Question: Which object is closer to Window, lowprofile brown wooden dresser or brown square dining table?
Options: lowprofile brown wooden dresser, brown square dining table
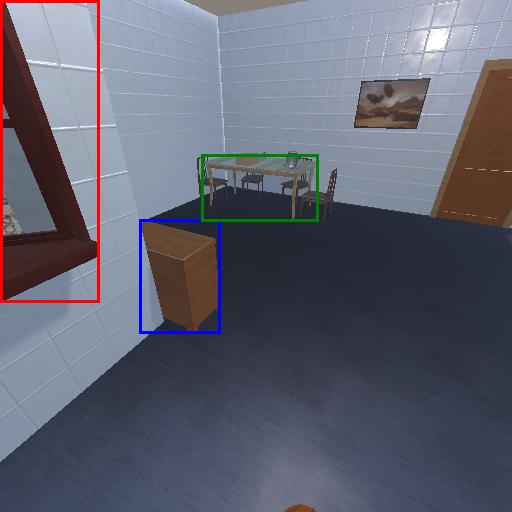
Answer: lowprofile brown wooden dresser